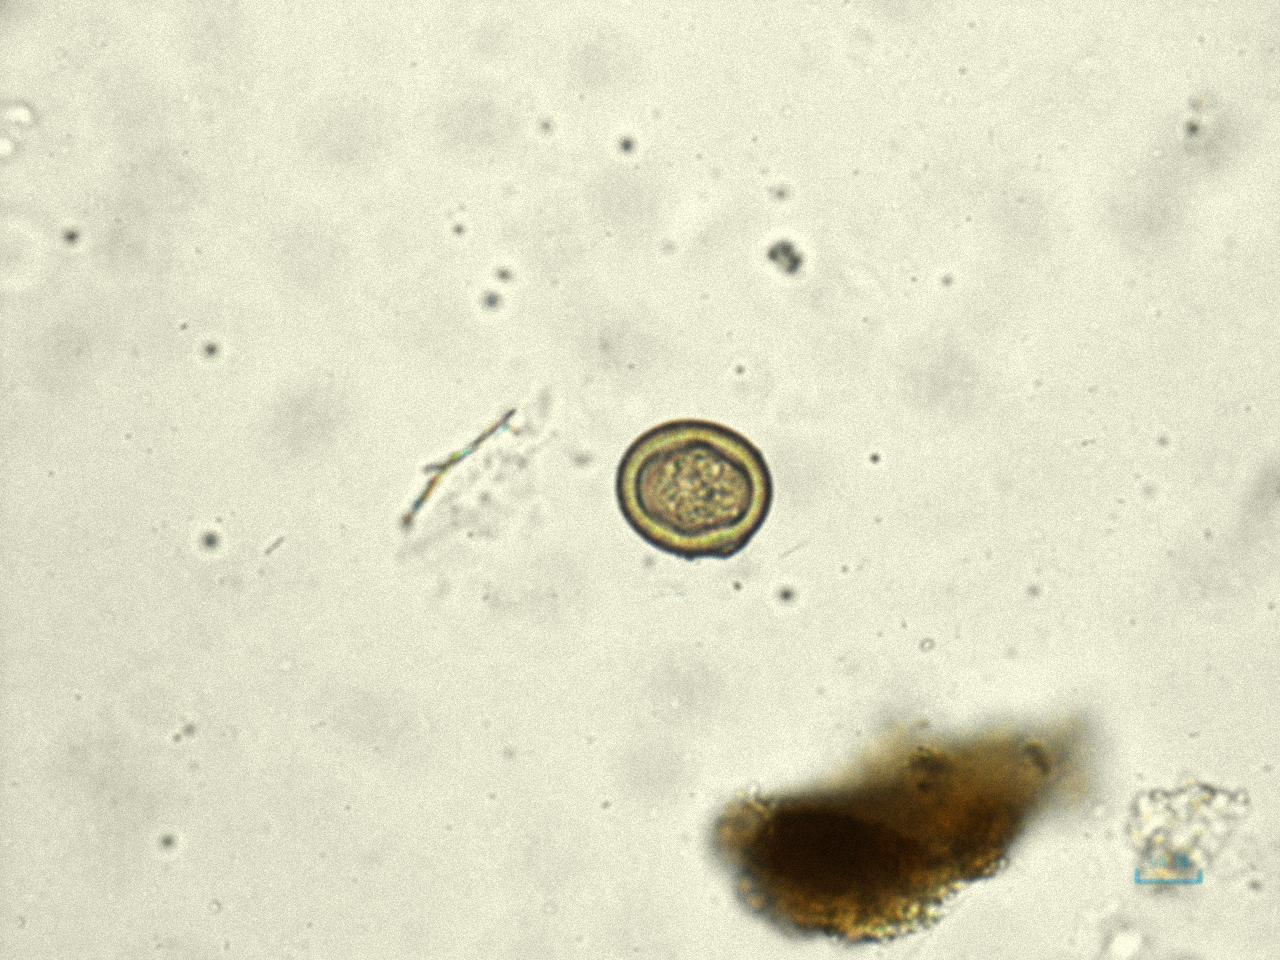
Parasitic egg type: Taenia spp. egg